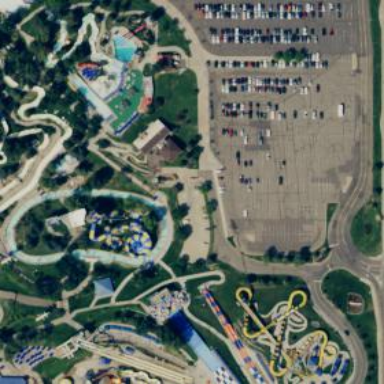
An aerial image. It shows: Water slide attraction.